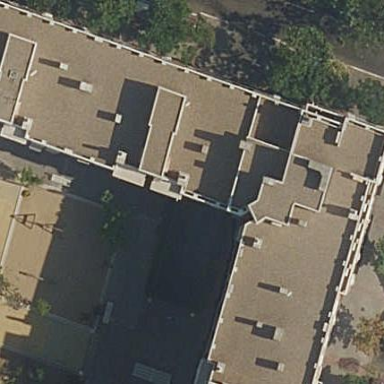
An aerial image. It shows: View of apartment building.